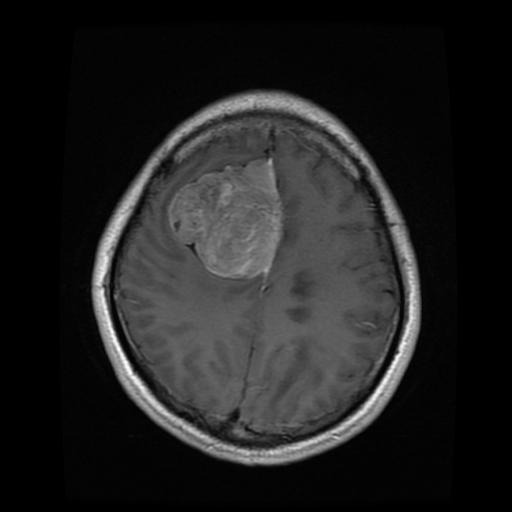
Label: meningioma